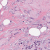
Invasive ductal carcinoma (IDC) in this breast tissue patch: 0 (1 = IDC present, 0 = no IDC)